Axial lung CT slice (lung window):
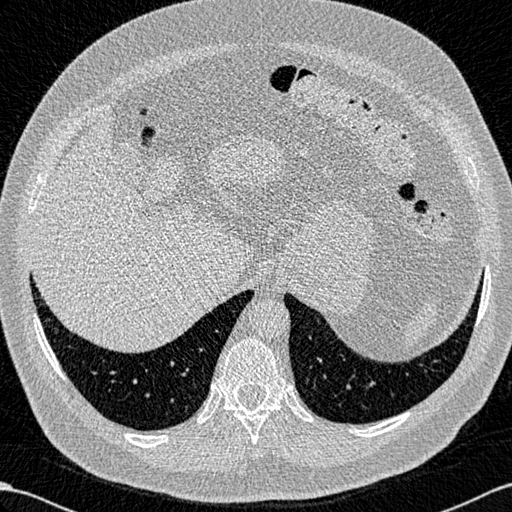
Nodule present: no